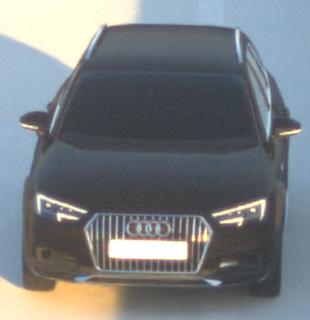
Make: Audi
Model: A4 Allroad 45 TFSI
Detailed model: A4 (B9) allroad
Model produced from: 2019/02
Model produced until: 2019/05
Doors: 5
Color: black
Road condition: dry road
Daytime: sunrise or sunset
Contrast: medium contrast